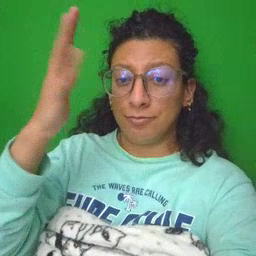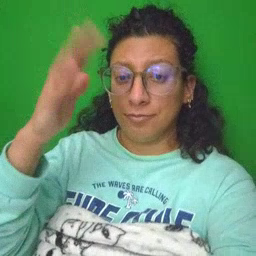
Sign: tree